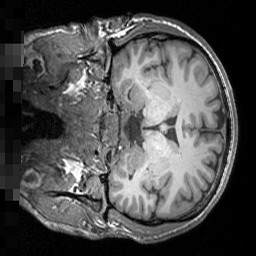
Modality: T1w
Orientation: coronal
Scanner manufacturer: siemens
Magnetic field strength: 3 T
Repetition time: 1.5 s
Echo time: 0.00291 s